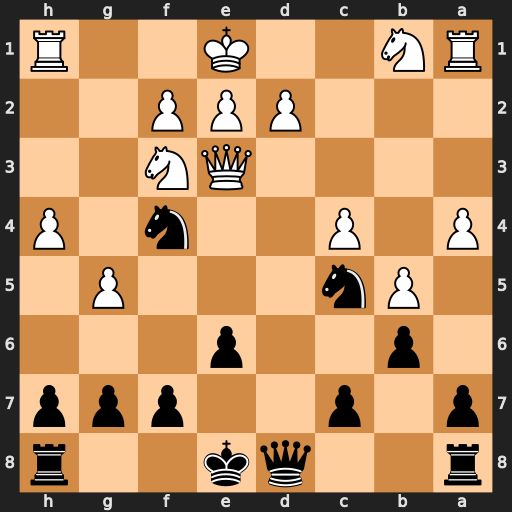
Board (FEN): r2qk2r/p1p2ppp/1p2p3/1Pn3P1/P1P2n1P/4QN2/3PPP2/RN2K2R
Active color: b
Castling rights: KQkq
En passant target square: -
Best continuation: Ng2+ Kd1 Nxe3+